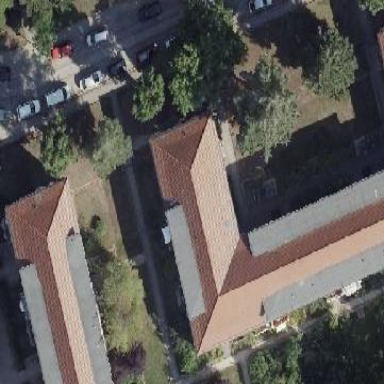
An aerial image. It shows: Hipped-roof building with apartments.